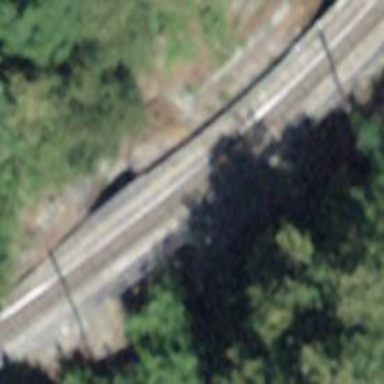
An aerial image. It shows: Narrow-gauge railway bridge with electrified contact line for single track.